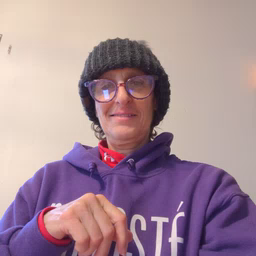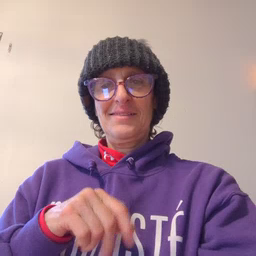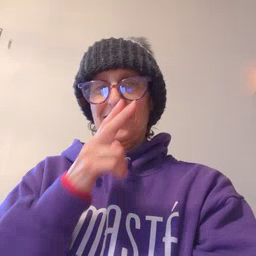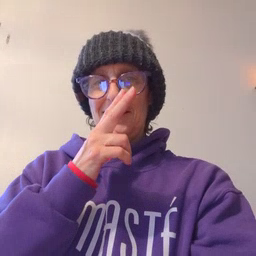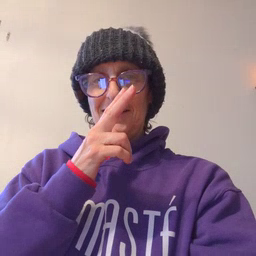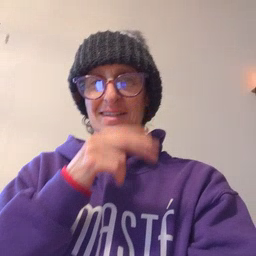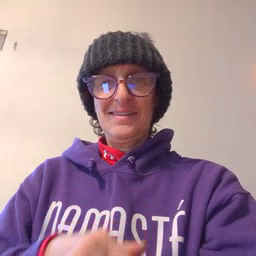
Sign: hen